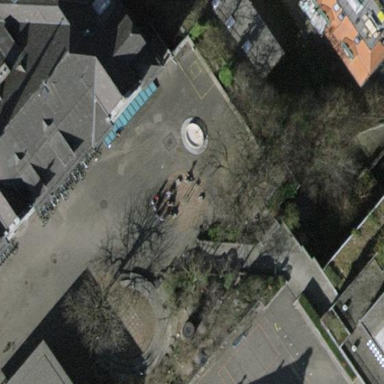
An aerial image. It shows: Asphalt pedestrian road leading to schoolyard.